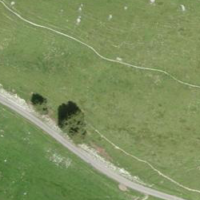
EUNIS habitat code: 23
Species observed at this site:
Arnica montana
Campanula thyrsoides
Lasiommata maera